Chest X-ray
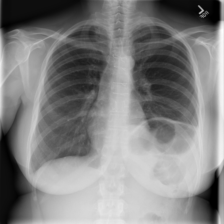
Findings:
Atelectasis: positive
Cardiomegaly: negative
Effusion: negative
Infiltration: negative
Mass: positive
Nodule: negative
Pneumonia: negative
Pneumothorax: negative
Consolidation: negative
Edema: negative
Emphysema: negative
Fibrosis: negative
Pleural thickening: negative
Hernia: negative